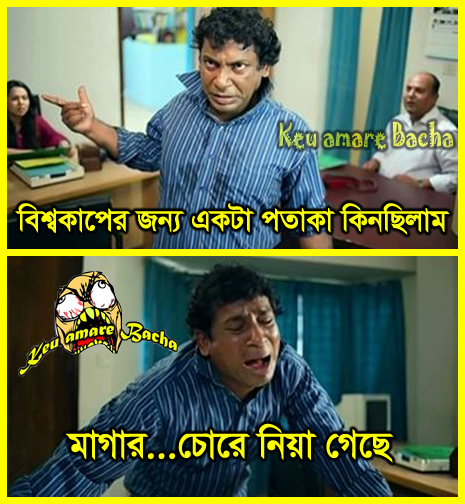
Text: বিশ্বকাপের জন্য একটা পতাকা কিনছিলাম মাগার.. চোরে নিয়া গেছে
Label: Non Hate